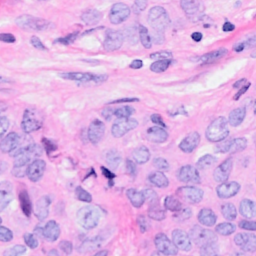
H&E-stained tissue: Breast